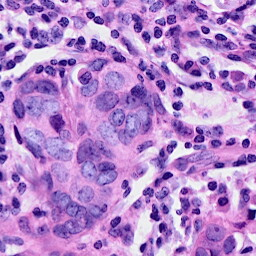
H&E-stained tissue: Breast